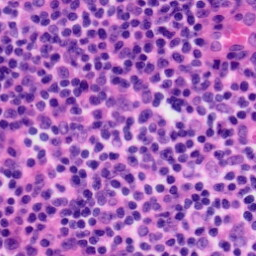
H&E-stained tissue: Tonsil